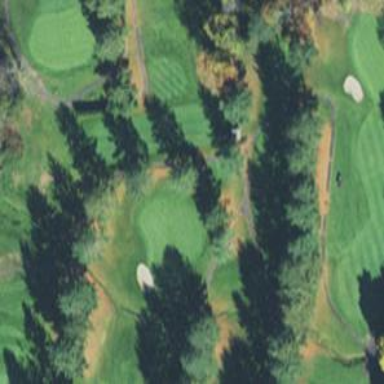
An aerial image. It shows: Path for both roads and golfers.